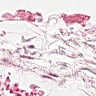
Metastatic tissue present: no